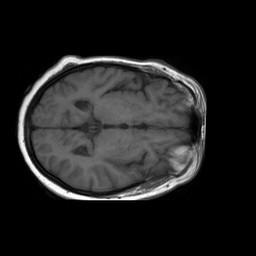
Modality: T1w
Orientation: axial
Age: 67
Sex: female
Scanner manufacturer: philips
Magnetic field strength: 1.5 T
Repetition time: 0.5452 s
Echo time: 0.011 s